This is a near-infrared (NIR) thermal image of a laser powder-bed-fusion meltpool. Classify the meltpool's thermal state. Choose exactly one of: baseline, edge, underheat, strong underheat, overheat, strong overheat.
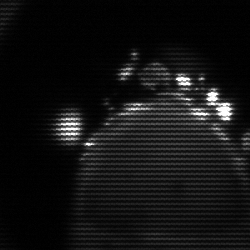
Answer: edge